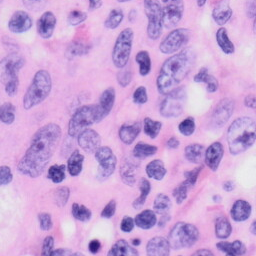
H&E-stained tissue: Skin